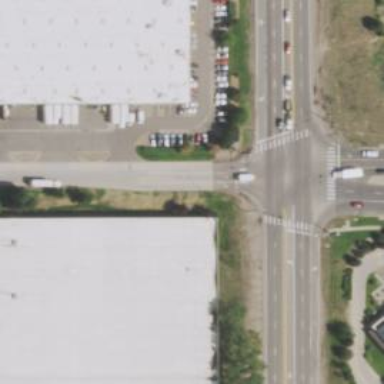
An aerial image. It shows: Marked crossing on the road.